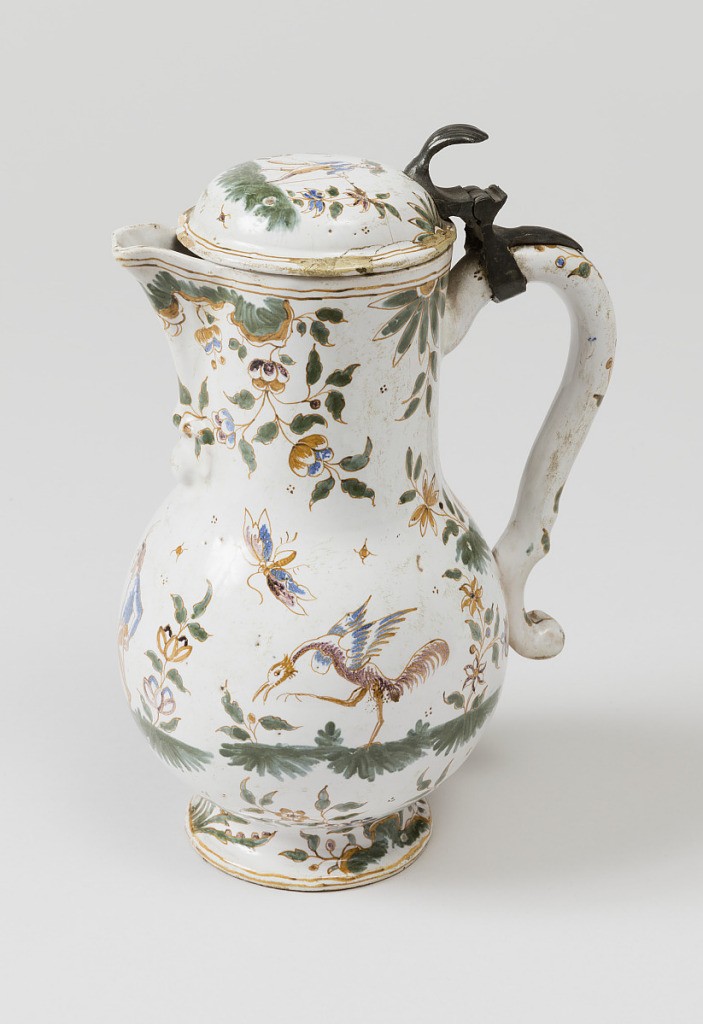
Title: Jug
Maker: Olérys-Laugier Factory, France, founded 1738
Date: ca 1750
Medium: Tin-glazed earthenware; pewter mount
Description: Jug with pewter mount and hinge-thumbpiece; lid broken and repaired; infilled chips throughout.